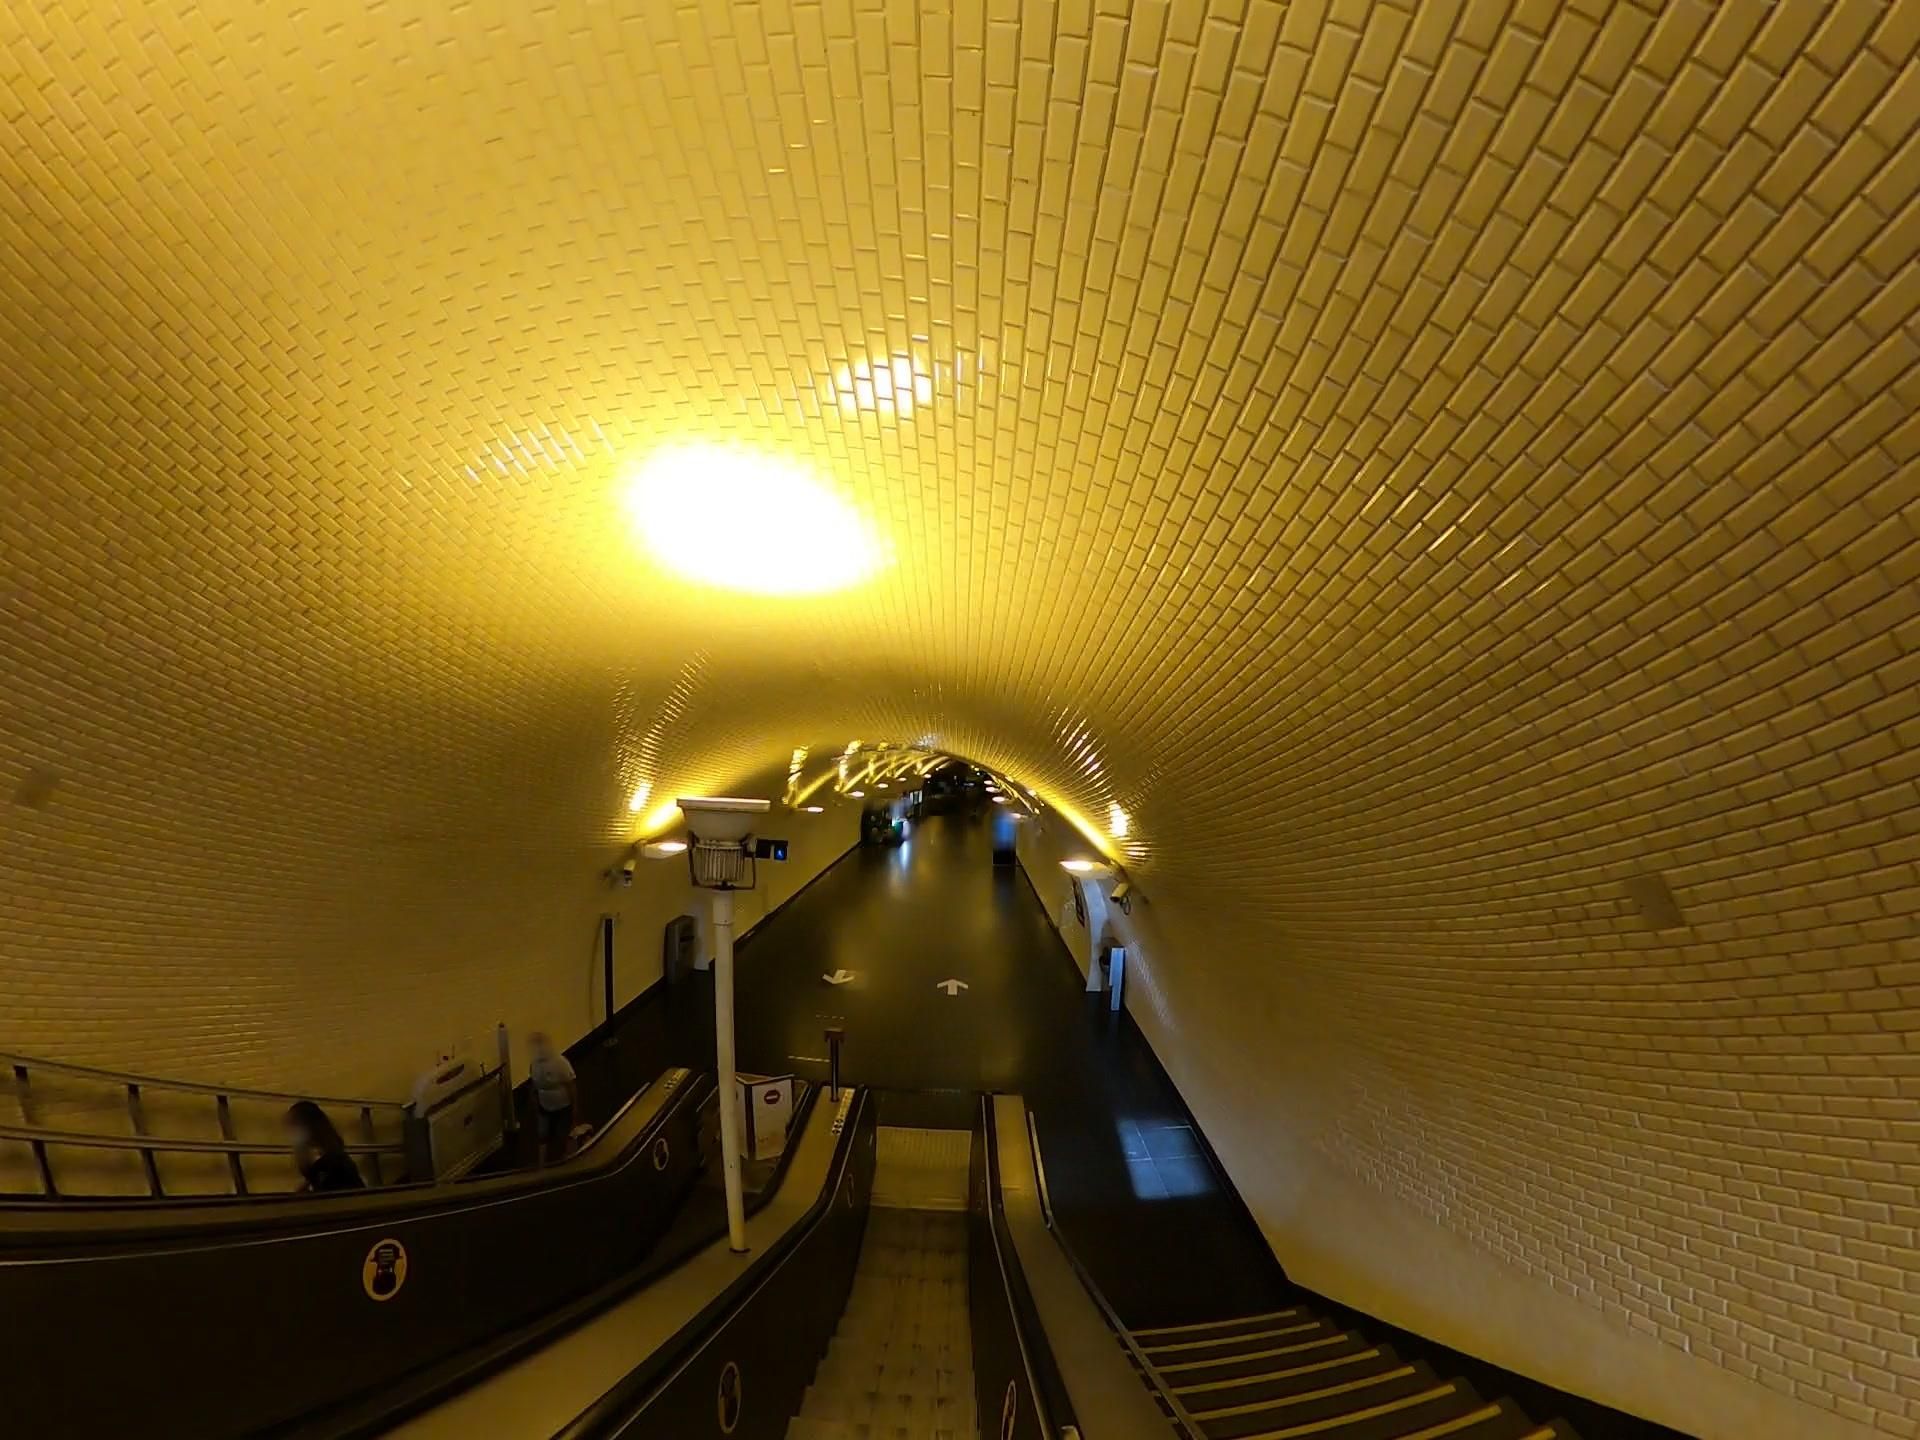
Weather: snowy
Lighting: dusk/dawn
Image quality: slightly poor
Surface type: cycling surface
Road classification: pedestrian, steps, footway
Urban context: urban centre
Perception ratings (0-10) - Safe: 0.66, Lively: 0.56, Beautiful: 4.16, Boring: 3.97, Depressing: 9.64, Wealthy: 5.18